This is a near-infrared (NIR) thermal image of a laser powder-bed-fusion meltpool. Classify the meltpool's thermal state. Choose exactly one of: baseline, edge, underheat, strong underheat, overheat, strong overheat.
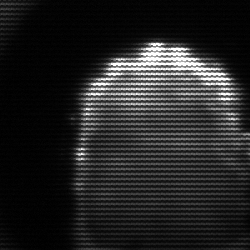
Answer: baseline